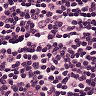
Metastatic tissue present: no